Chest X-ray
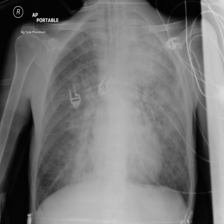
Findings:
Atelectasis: negative
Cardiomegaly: negative
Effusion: negative
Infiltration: positive
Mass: negative
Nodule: negative
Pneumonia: negative
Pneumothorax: negative
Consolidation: negative
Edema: negative
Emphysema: negative
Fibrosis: negative
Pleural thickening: negative
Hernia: negative